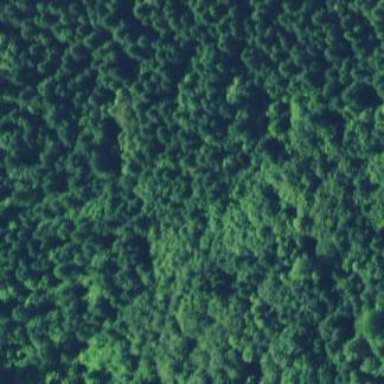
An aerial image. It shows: Woodland area covered with trees.